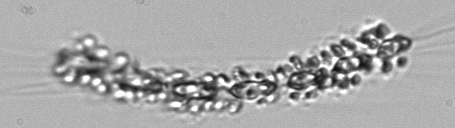
Label: Chaetoceros_didymus_TAG_external_flagellate